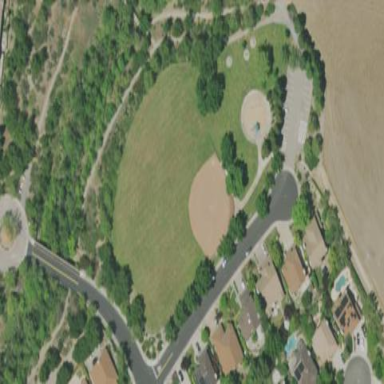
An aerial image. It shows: Baseball pitch for leisure and sports activities.